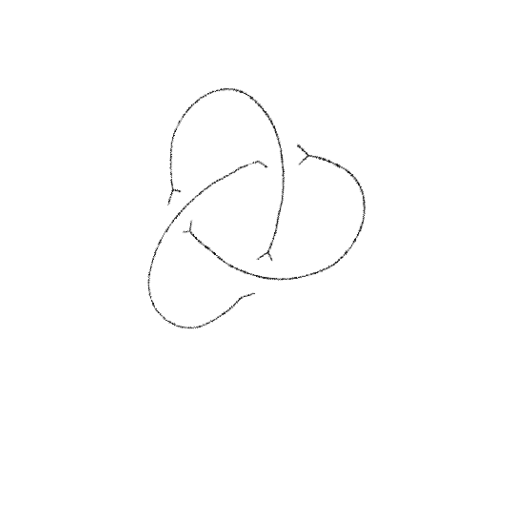
Crossing number: 3